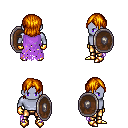
a pixel art fantasy rpg character, male body template, dark elf, purple skin, maroon tattered cape, gold greaves, dark blonde long bangs hairstyle, gold gloves, gold boots, shield, four views (front, back, left, right), 2x2 character sprite sheet, small pixel art, hard edges, no anti-aliasing